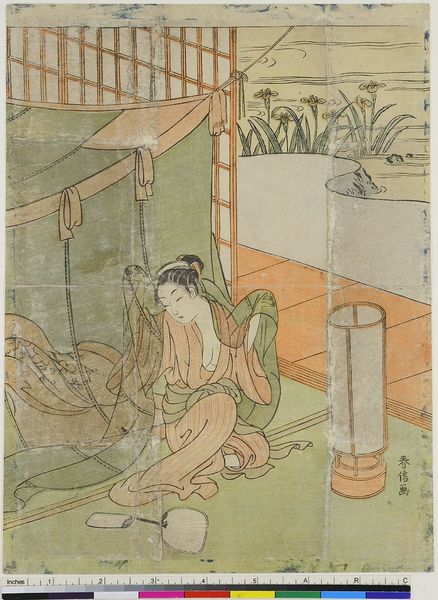
Titel: Junges Mädchen unter dem Moskitonetz
Künstler: Suzuki Harunobu
Standort: Hamburg
Institution: Museum für Kunst und Gewerbe Hamburg
Schlagwörter: frau, laterne, holzschnitt, loggia, veranda, druckgraphik, druckgrafik, zeit, farbholzschnitt, edo, reproduktionen, druckerzeugnisse, mädchen, erotik